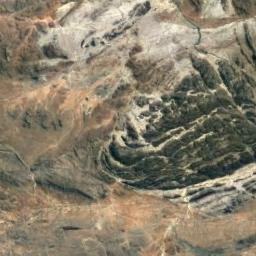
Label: mountain